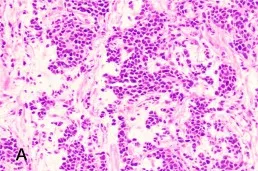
H&E staining and immunostaining of specimens from the resected mass (metastasis). (A) H&E staining.
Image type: pathology (h&e)